Aerial crown-view tile of a tropical tree (Barro Colorado Island, Panama), acquired 20250217:
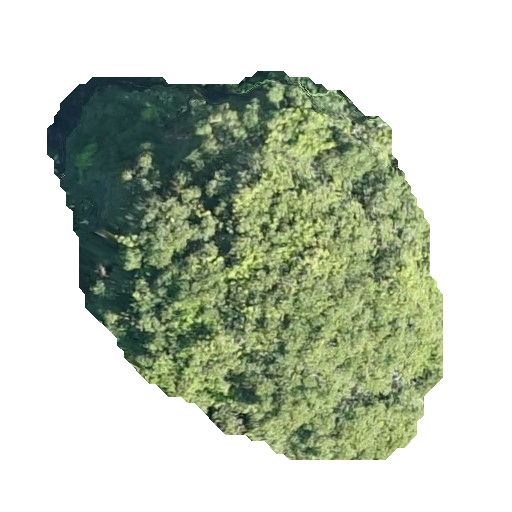
Species: Handroanthus guayacan
GBIF accepted scientific name: Handroanthus guayacan
Crown area: 169.518 m²